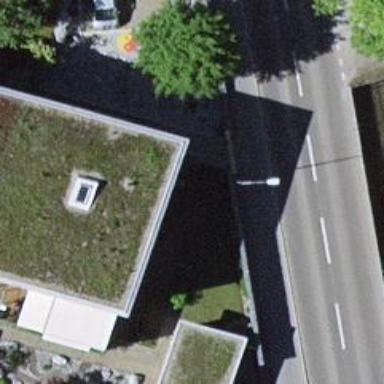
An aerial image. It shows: Retaining wall.